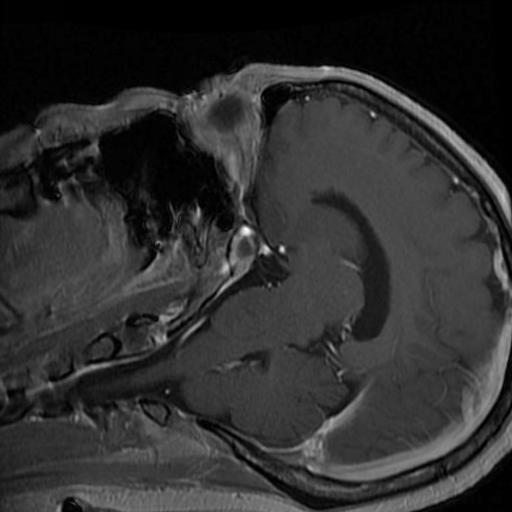
Label: brain_tumor